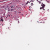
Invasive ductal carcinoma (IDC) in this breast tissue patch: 1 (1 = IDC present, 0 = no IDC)